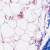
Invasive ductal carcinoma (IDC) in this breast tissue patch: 0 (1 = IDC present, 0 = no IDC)